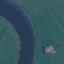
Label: River